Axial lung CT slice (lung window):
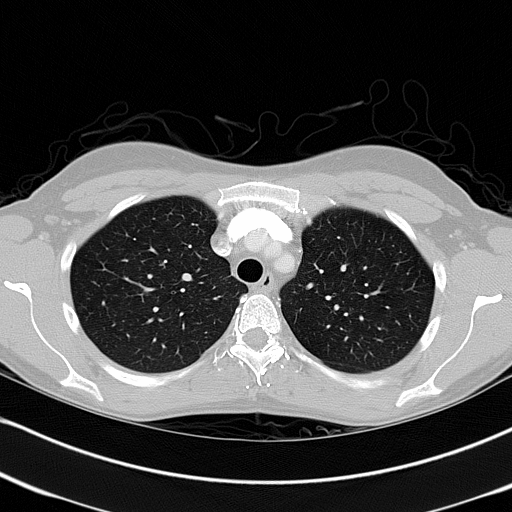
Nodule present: no